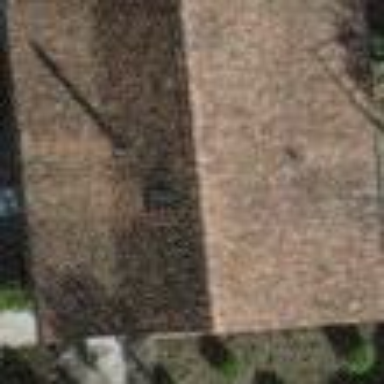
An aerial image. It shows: Building with gabled brown roof.